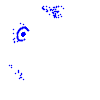
Particle: kaon